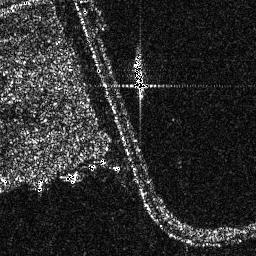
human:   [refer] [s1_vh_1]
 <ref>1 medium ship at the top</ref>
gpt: <box>[[51, 19, 56, 37, 0]]</box>